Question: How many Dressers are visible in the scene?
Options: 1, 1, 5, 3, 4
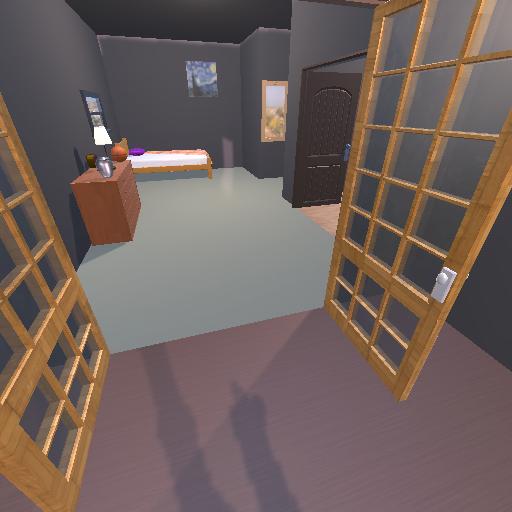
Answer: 1